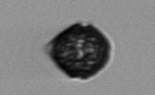
Label: Kryptoperidinium_triquetrum